Aerial crown-view tile of a tropical tree (Barro Colorado Island, Panama), acquired 20240716:
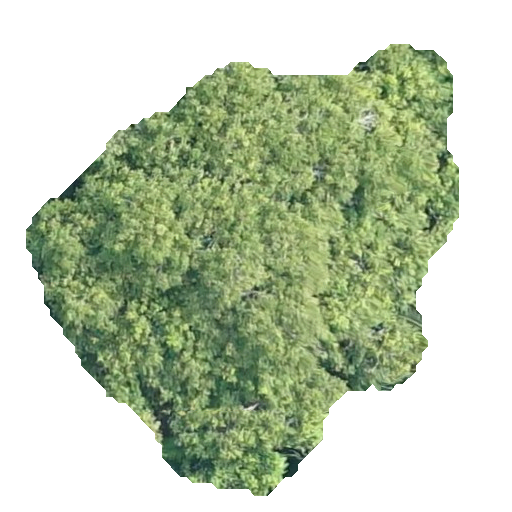
Species: Protium stevensonii
GBIF accepted scientific name: Tetragastris panamensis
Crown area: 202.158 m²